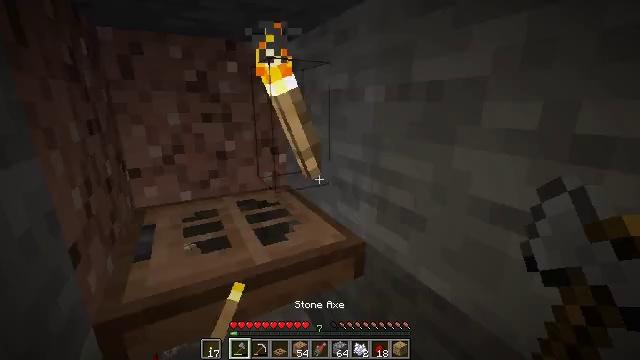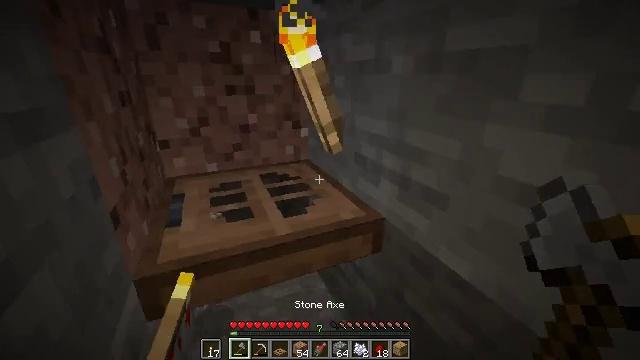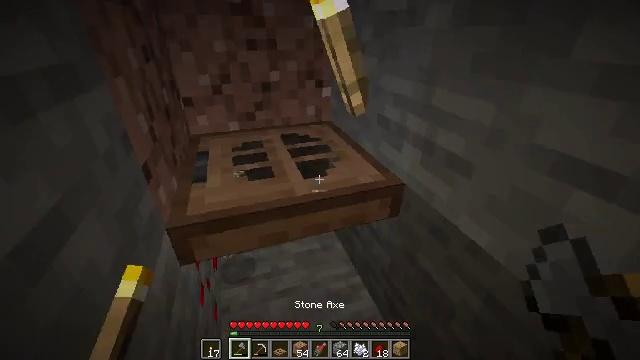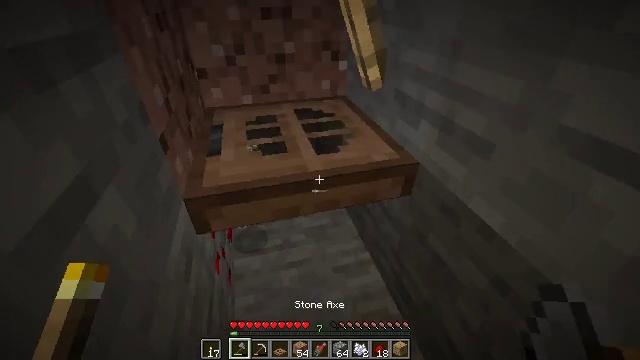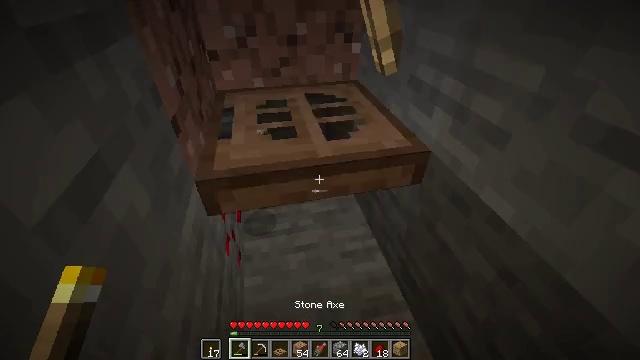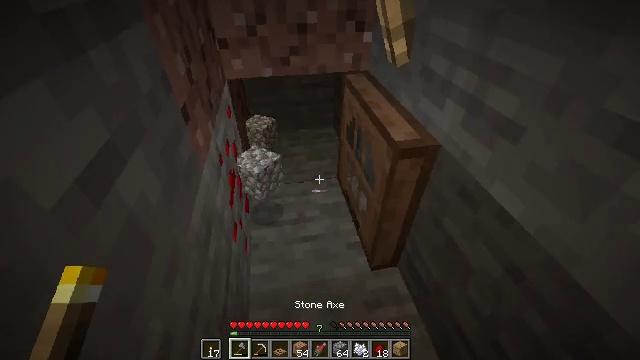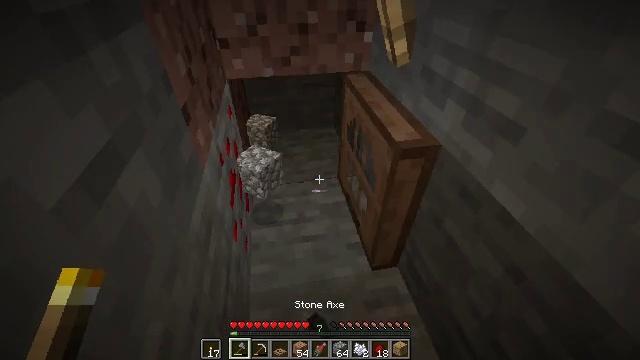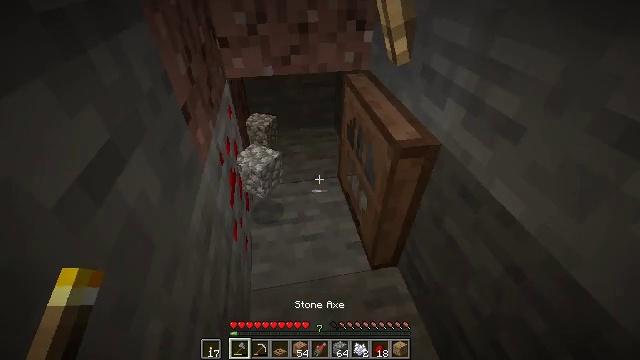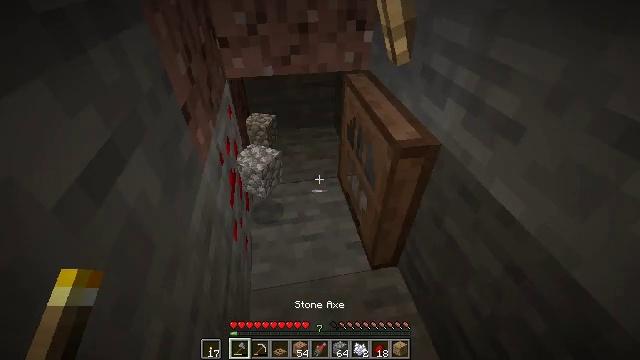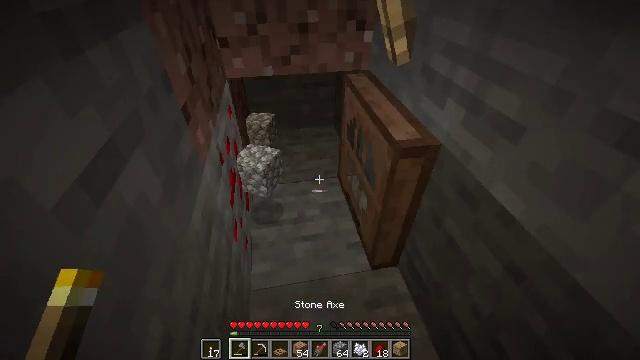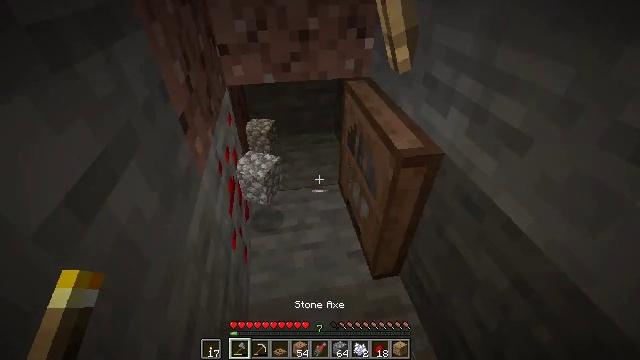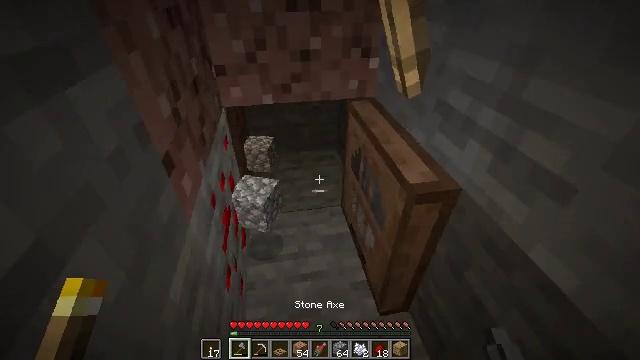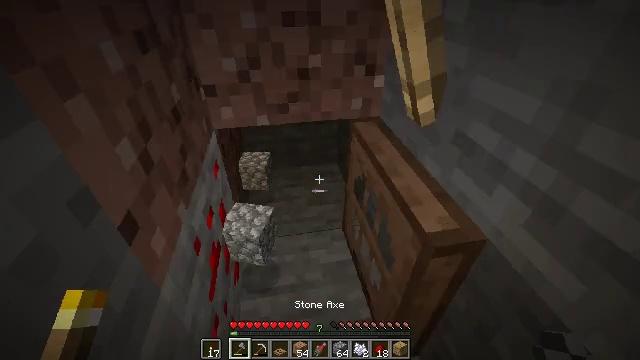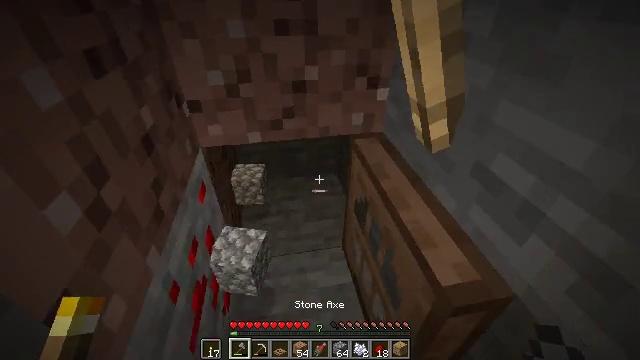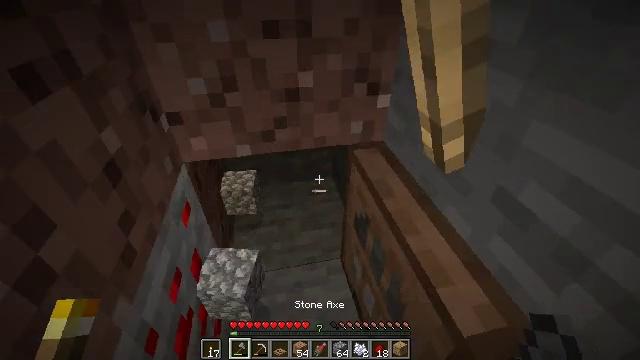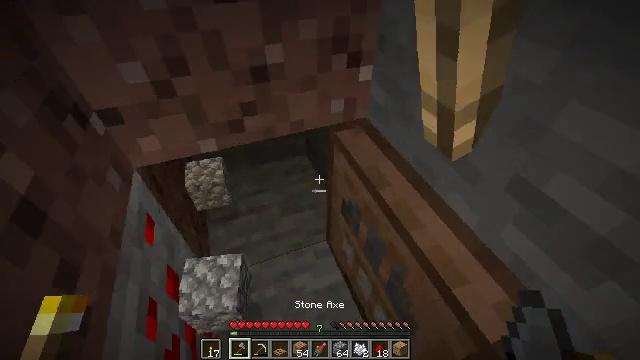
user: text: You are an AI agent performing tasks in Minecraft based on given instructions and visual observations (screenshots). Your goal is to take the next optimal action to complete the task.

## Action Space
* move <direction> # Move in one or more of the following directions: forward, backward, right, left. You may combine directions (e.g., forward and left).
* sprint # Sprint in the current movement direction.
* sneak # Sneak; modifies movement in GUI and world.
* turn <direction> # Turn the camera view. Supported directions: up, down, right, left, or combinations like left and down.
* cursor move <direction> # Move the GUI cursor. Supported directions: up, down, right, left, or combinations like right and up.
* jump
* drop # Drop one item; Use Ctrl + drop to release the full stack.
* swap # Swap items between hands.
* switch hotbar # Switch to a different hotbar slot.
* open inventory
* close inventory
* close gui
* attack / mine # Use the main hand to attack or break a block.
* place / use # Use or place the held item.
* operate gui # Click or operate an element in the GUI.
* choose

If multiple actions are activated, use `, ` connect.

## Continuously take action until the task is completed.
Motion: motion action
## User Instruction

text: Attack the jungle trapdoor to recycle it.
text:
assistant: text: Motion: turn left and down
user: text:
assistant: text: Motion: turn left and down
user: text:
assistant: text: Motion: turn left and down
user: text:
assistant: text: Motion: turn left and down
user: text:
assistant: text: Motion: turn left and down, use / place
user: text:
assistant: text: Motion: use / place
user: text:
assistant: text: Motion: use / place
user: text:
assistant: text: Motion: no_op
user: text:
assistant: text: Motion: no_op
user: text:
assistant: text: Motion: move forward, turn up
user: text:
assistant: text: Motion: move forward, turn up
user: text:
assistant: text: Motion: move forward
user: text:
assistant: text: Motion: move forward
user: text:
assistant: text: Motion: move forward and move left, turn right
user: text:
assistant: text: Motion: move forward and move left, turn right and down
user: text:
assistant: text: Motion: move forward and move left, turn right and down
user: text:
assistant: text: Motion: move forward and move left, turn right and down
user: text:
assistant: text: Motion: move left, turn right and down
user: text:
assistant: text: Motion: move left, turn right
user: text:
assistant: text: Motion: move back and move left, turn right and down
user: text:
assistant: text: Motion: move back and move left, turn right and up, use / place
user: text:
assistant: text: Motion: move back, turn left and up, use / place
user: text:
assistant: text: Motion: use / place
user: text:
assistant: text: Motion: turn left and up, use / place
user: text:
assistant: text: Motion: turn left and up
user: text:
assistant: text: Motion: turn left
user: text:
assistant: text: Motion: turn left and up
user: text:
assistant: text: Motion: turn left, use / place
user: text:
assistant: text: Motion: use / place
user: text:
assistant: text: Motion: move left, use / place